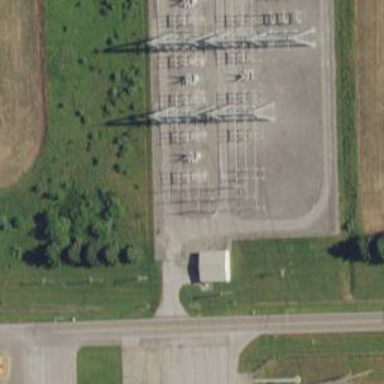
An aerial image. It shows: Switch used for power control.